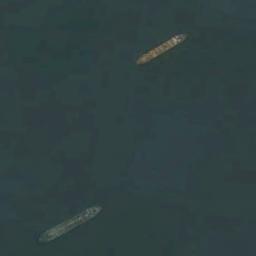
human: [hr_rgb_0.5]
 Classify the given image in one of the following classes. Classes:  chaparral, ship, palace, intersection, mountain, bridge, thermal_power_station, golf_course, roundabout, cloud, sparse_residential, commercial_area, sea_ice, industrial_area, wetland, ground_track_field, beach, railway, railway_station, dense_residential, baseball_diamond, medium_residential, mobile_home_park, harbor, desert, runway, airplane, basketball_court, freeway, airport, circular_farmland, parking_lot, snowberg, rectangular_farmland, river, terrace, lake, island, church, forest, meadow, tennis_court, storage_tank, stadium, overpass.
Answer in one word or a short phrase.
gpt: ship